Interaction volume radius: 5 \u00c5
Interaction volume height: 10 \u00c5
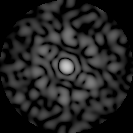
Disorder parameter: 0.7603